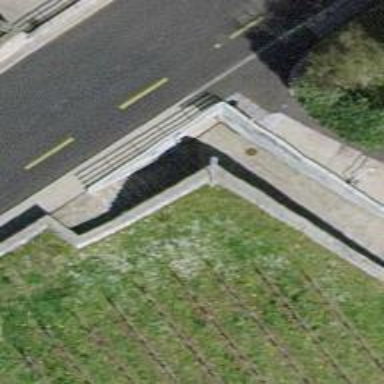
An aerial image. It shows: Concrete tunnel with steps.